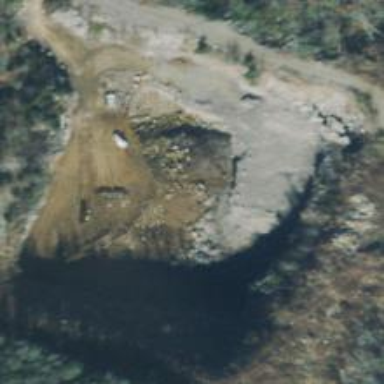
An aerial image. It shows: Quarry area.